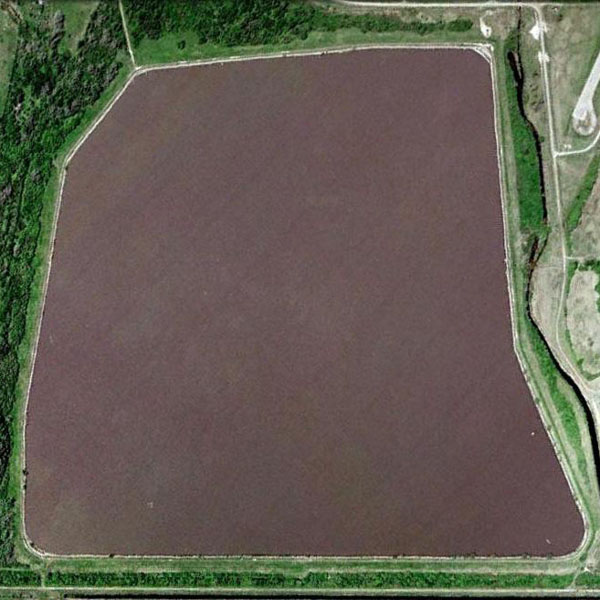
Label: Pond